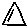
Label: triangle